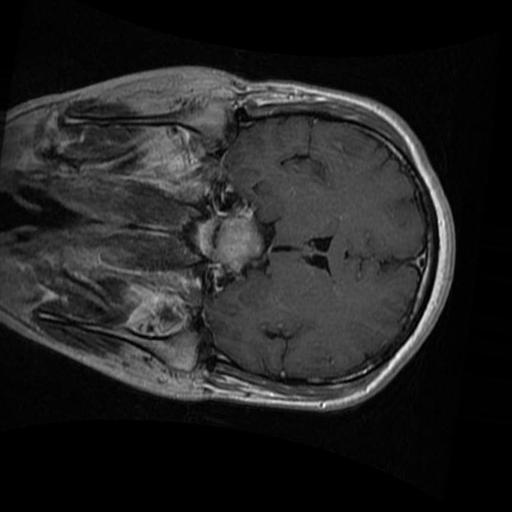
Label: brain_tumor